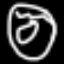
Label: donut